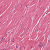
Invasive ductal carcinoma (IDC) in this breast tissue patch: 0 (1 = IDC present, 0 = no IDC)